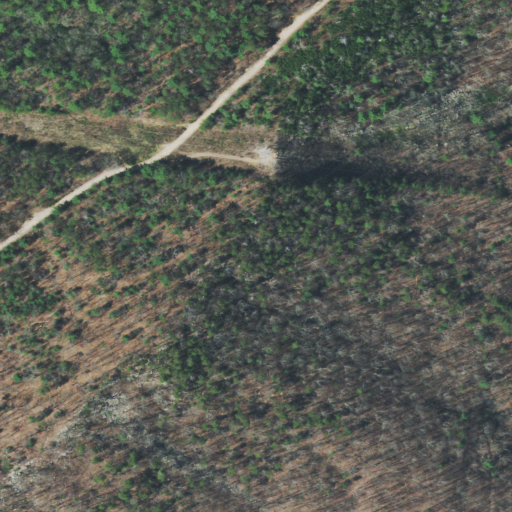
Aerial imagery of mountain in Tennessee named Presswood Mountain containing deciduous forest, mixed forest, open development, and evergreen forest